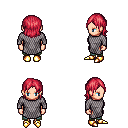
a pixel art fantasy rpg character, female body template, human, light skin, chain mail, teal pants, ruby red long bangs hairstyle, gold boots, four views (front, back, left, right), 2x2 character sprite sheet, small pixel art, hard edges, no anti-aliasing